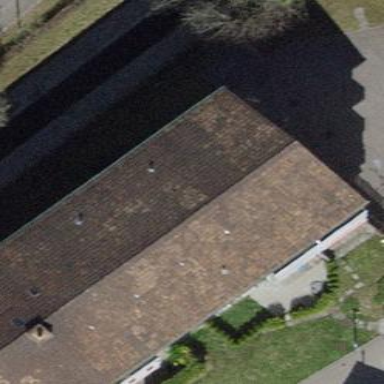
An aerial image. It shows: Gabled roof apartment building with tile roofing.